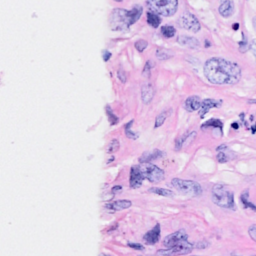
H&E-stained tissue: Breast